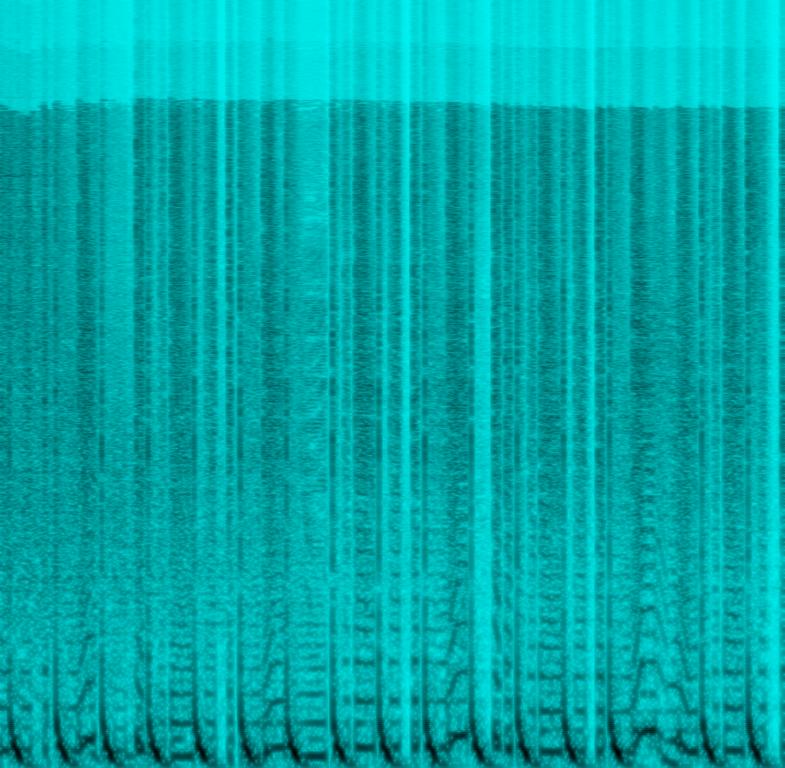
The low quality recording features an electro song that consists of a "4 on the floor" kick pattern, groovy, buzzy synth bass and a reverberant down sweep at the very beginning of the loop. It sounds energetic and very digital - like something you would hear in old video games.